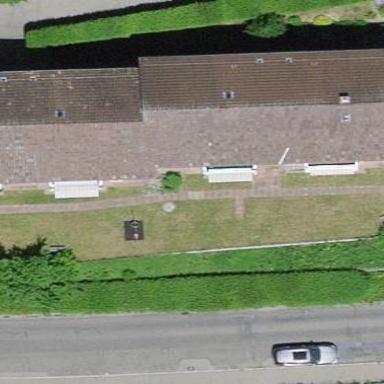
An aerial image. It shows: Residential building.